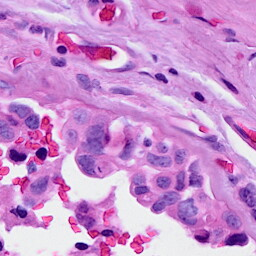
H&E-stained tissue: Breast